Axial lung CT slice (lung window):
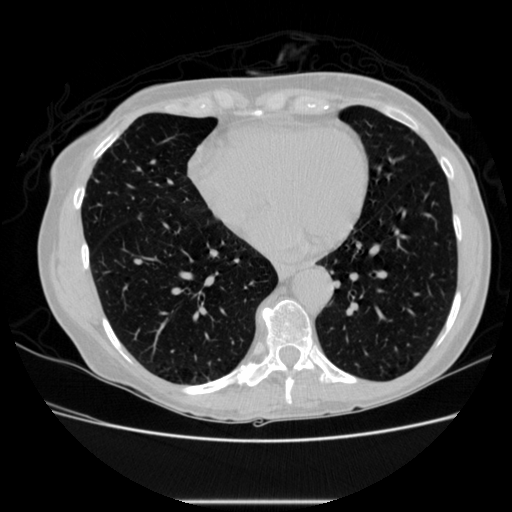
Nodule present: no